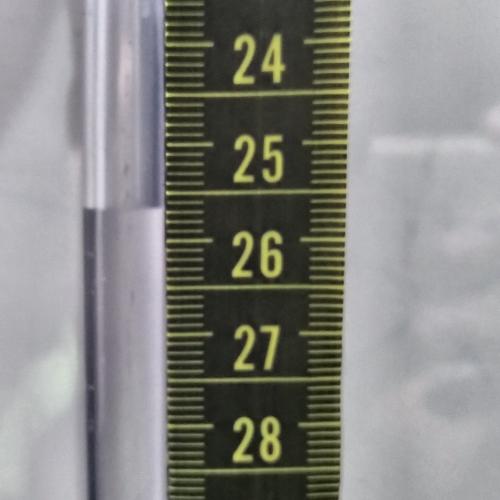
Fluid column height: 25.7 cm